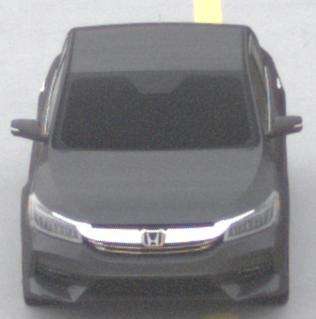
Make: Honda
Model: Accord Hybrid
Detailed model: 9. Generation
Model produced from: 2015
Model produced until: 2019
Doors: 4
Color: gray
Road condition: dry road
Daytime: morning or afternoon
Contrast: low contrast